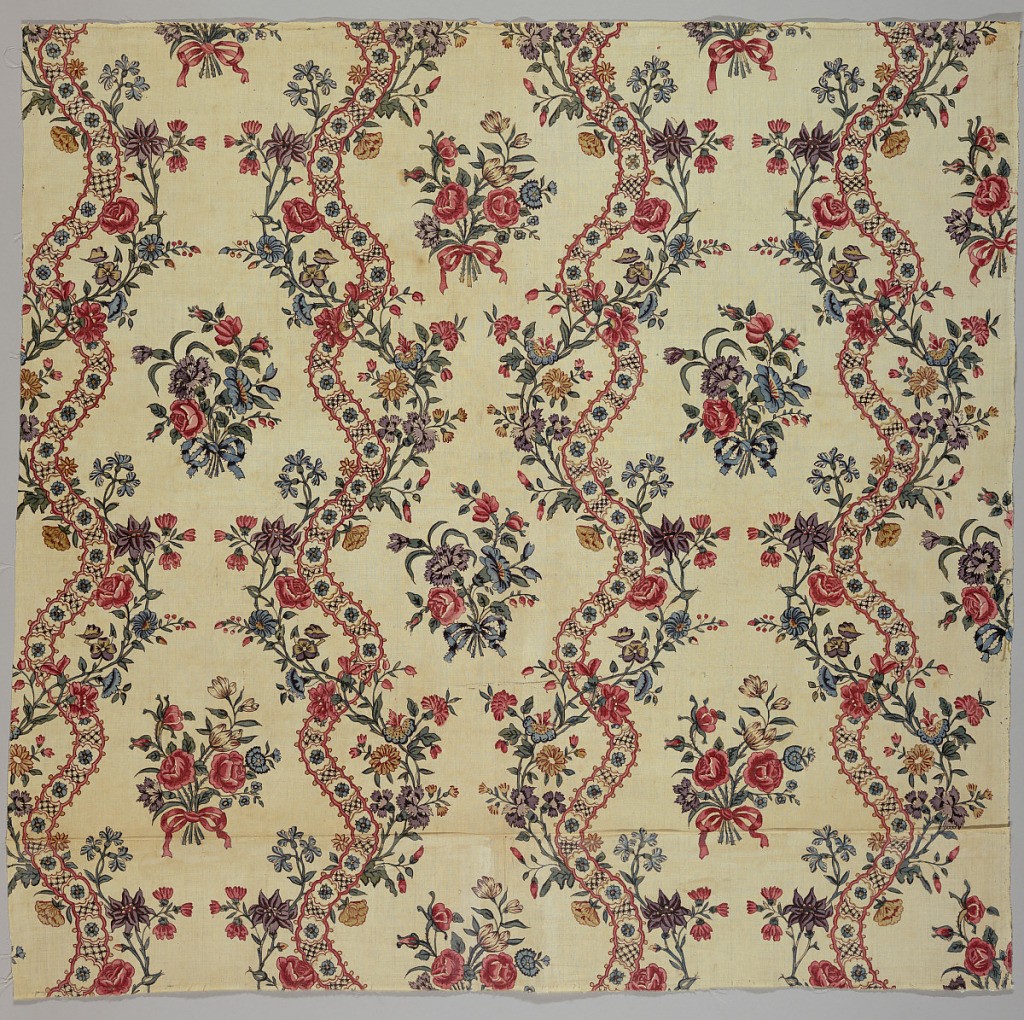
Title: Chintz
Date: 1770s
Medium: cotton Technique: mordants for black, 2 reds and 2 purples applied by pen and brush: yellow and blue applied by brush, used together for green; chintz on plain weave
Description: Lace-like curves with floral sprays and bouquets. Design is a response to European fabrics of about 1760.